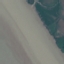
Land use / land cover: SeaLake